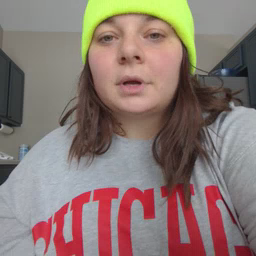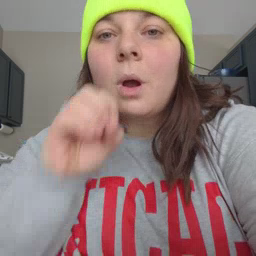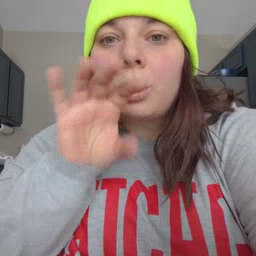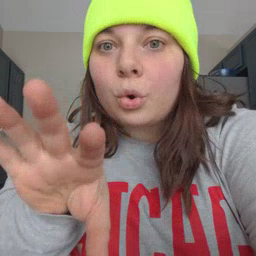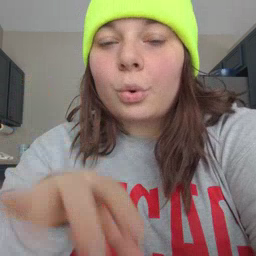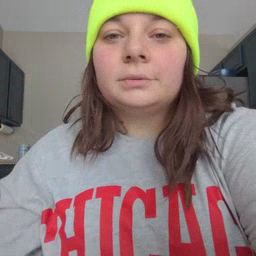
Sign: blow